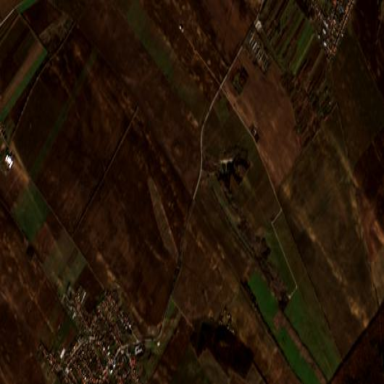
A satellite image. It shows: Vineyard.